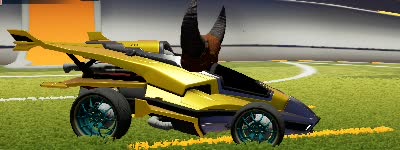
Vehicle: aftershock